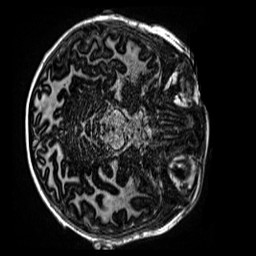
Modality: MP2RAGE
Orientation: axial
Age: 12
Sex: male
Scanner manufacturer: siemens
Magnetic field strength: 3 T
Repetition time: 4 s
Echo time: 0.00299 s